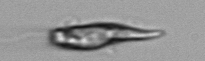
Label: Euglena